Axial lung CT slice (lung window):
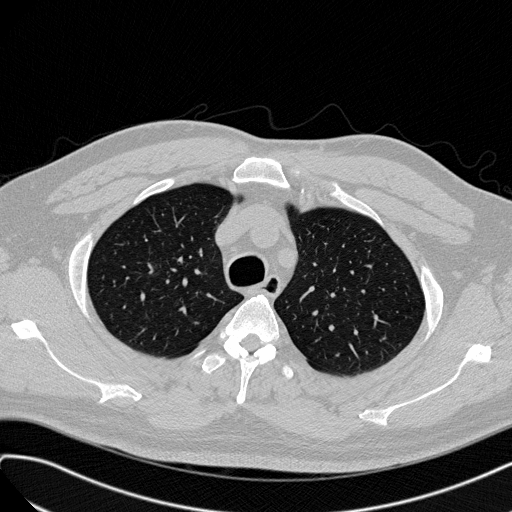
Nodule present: no